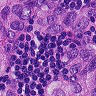
Metastatic tissue present: yes